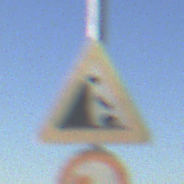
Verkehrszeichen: SteinschlagLinks
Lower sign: UeberholverbotKraftfahrzeuge
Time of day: SunriseSunset
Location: Outdoor (Nature)
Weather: PartlyCloudy
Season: NotSpecified
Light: Natural